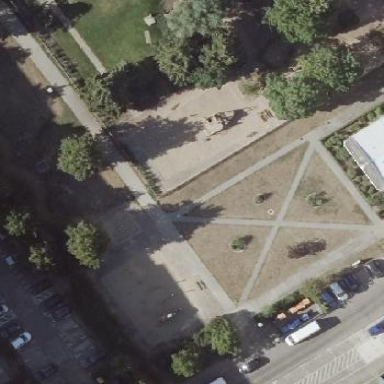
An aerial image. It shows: Playground area for leisure land.